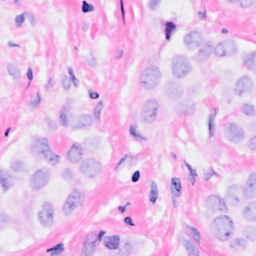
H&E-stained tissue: Breast